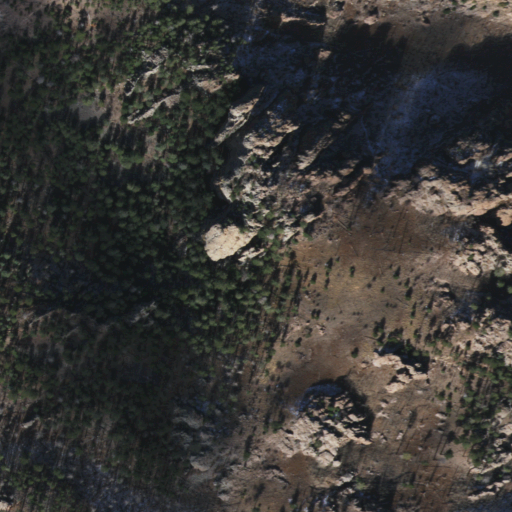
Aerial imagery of mountain in Arizona named Paint Rock containing evergreen forest, mixed forest, and shrub